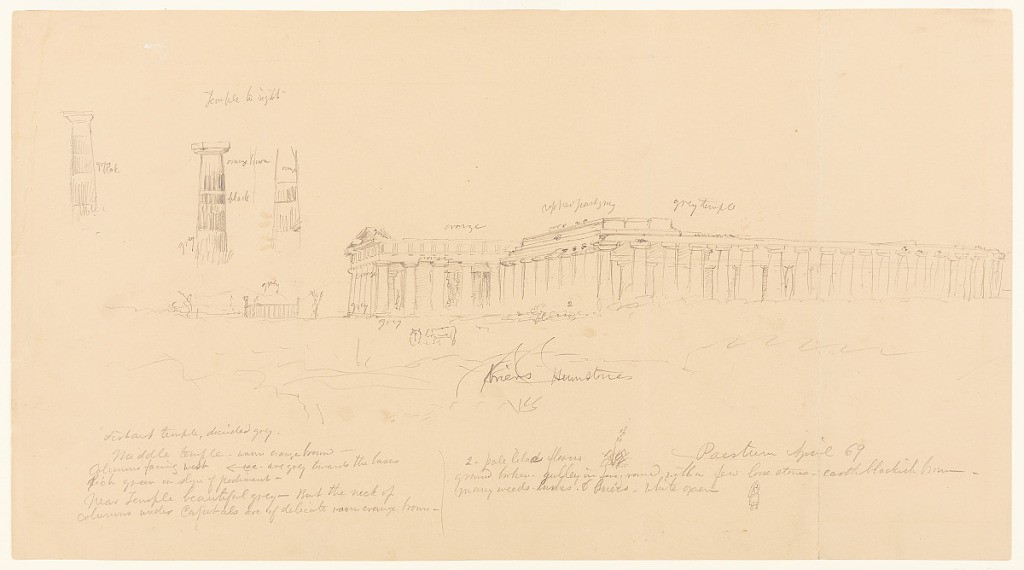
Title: Temples of Hera and Athena at Paestum, Italy
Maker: Frederic Edwin Church, American, 1826–1900
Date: April 1869
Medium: Graphite on light brown wove paper; verso: graphite
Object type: Drawing
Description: Architecture and landscape sketch of the Temples of Hera I and II and the Temple of Athena at Paestum, Italy. Viewed across briars, loose stones, and a group of grazing oxen in the foreground, the Temple of Hera I is prominently positioned in the middle distance at center right, and is viewed obliquely. The Temple of Hera II is visible just beyond it at left, with its pediment and entablature still largely intact. In the background at left, the Temple of Athena is shown from the side, flanked by trees and backdropped by a faintly rendered and rugged mountain range. Three details of doric columns are sketched at upper left.

Verso: Landscape sketch from Italy showing two loosely rendered structures on rolling terrain in the middle distance, backdropped by a rugged mountain range with sharp peaks.